Question: To compile two files i have created a makefile where i use to mention the object name or i can use the pattern rule using patsubst.
'''
# ----------------------------------------------------------------------------
# Makefile for building tapp
#
# Copyright 2010 FriendlyARM (http://www.arm9.net/)
#
ifndef DESTDIR
DESTDIR ?= /opt/FriendlyARM/tiny6410/linux/rootfs_qtopia_qt4
endif
#CFLAGS = -c -Wall -O2 # wall is for warning show and 02 is optiminisation level 2
CFLAGS = -c -O2 # wall is for warning show and 02 is optiminisation level 2
#CC = arm-linux-gcc # compiler name
CC = gcc # compiler name
LD = ld
INSTALL = install #
TARGET = led_player_project
#OBJ = led-player_backup.o led-player.o
OBJ := $(patsubst %.c,%.o,$(wildcard *.c */*.c))
#OBJ = $(shell find . -name '*.c')
all: $(TARGET)
#all: $(OBJ)
led_player_project : $(OBJ)
$(LD) $(LDFLAGS) -o $@ $(OBJ) $(LIBS)
# $(LD) $(LDFLAGS) -o $@ $< $(LIBS)
%.o : %.c
$(CC) $(CFLAGS) $< -o $@
#$< -o $@
install: $(TARGET)
$(INSTALL) $^ $(DESTDIR)/usr/bin
clean :
rm -rf *.o $(TARGET) $(OBJ)
# ----------------------------------------------------------------------------
.PHONY: $(PHONY) install clean
# End of file
# vim: syntax=make
#EOF
'''
Now if my project contains folder contains subfolders & they contains further files. Then can i write pattern rule to compile every file & create an common executable?
1> Do i will have to create makefile in every-subfolder so that i can invoke that makefile from main makefile, like integrating static driver to linux kernel each driver have respective makefile ?
2> Or common makefile for full project ?
3> can i use patsubst to compile every file without mentioning there name.
4> How can i combine every *.o to create on executable called 'main'.

Edit :---
@Jan Hudec
I have modified my makefile as per your comment (i have posted it above). Now i am just trying with two folders inside my main folder. I am getting following error
Folder structure :--
'''
main Folder ----> one Folder
----> two Folder
'''
Folder Main contains :--
'''
main.c
main.h
Makefile
'''
Folder one contains :--
'''
one.c
one.h
'''
Folder two contains :--
'''
two.c
two.h
'''
main.c content :--
'''
#include <stdio.h>
#include <stdlib.h>
#include "main.h"
int main()
{
char *p;
printf("
main
");
one();
two();
return 0;
}
'''
main.h content :---
'''
#include "one/one.h"
#include "two/two.h"
'''
one.c content :---
'''
#include <stdio.h>
#include <stdlib.h>
#include "one.h"
void one()
{
printf("
one
");
}
'''
one.h content :---
'''
void one();
'''
two.c content :---
'''
#include <stdio.h>
#include <stdlib.h>
#include "two.h"
void two()
{
printf("
two
");
}
'''
two.h content :---
'''
void two();
'''
Error i got at make time :----
'''
ignite@ignite:~/testing/main$ make
gcc -c -O2 main.c -o main.o
gcc -c -O2 one/one.c -o one/one.o
gcc -c -O2 two/two.c -o two/two.o
ld -o led_player_project main.o one/one.o two/two.o
ld: warning: cannot find entry symbol _start; defaulting to 0000000008048080
main.o: In function 'main':
main.c:(.text.startup+0x11): undefined reference to 'puts'
one/one.o: In function 'one':
one.c:(.text+0xb): undefined reference to 'puts'
two/two.o: In function 'two':
two.c:(.text+0xb): undefined reference to 'puts'
make: *** [led_player_project] Error 1
ignite@ignite:~/testing/main$
'''
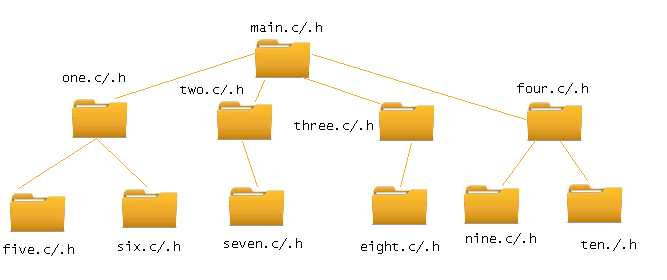
Answer: Ad 1 and 2: The filenames can safely include directories and '%' matches '/' as necessary. So you can easily have:
'''
$(wildcard subdir/*.c) $(wildcard anotherdir/*.c)
'''
or even
'''
$(wildcard */*.c)
'''
... or as suggested by keltar in comment
'''
$(shell find . -name '*.c')
'''
which is recursive.
Ad 3: You are doing it.
Ad 4: Create a target with '$(OBJ)' as dependencies and use the automatic variable just as you do for compilation:
'''
main : $(OBJ)
$(LD) $(LDFLAGS) -o $@ $< $(LIBS)
'''